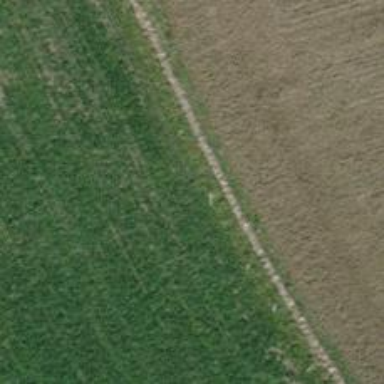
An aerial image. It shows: Path.